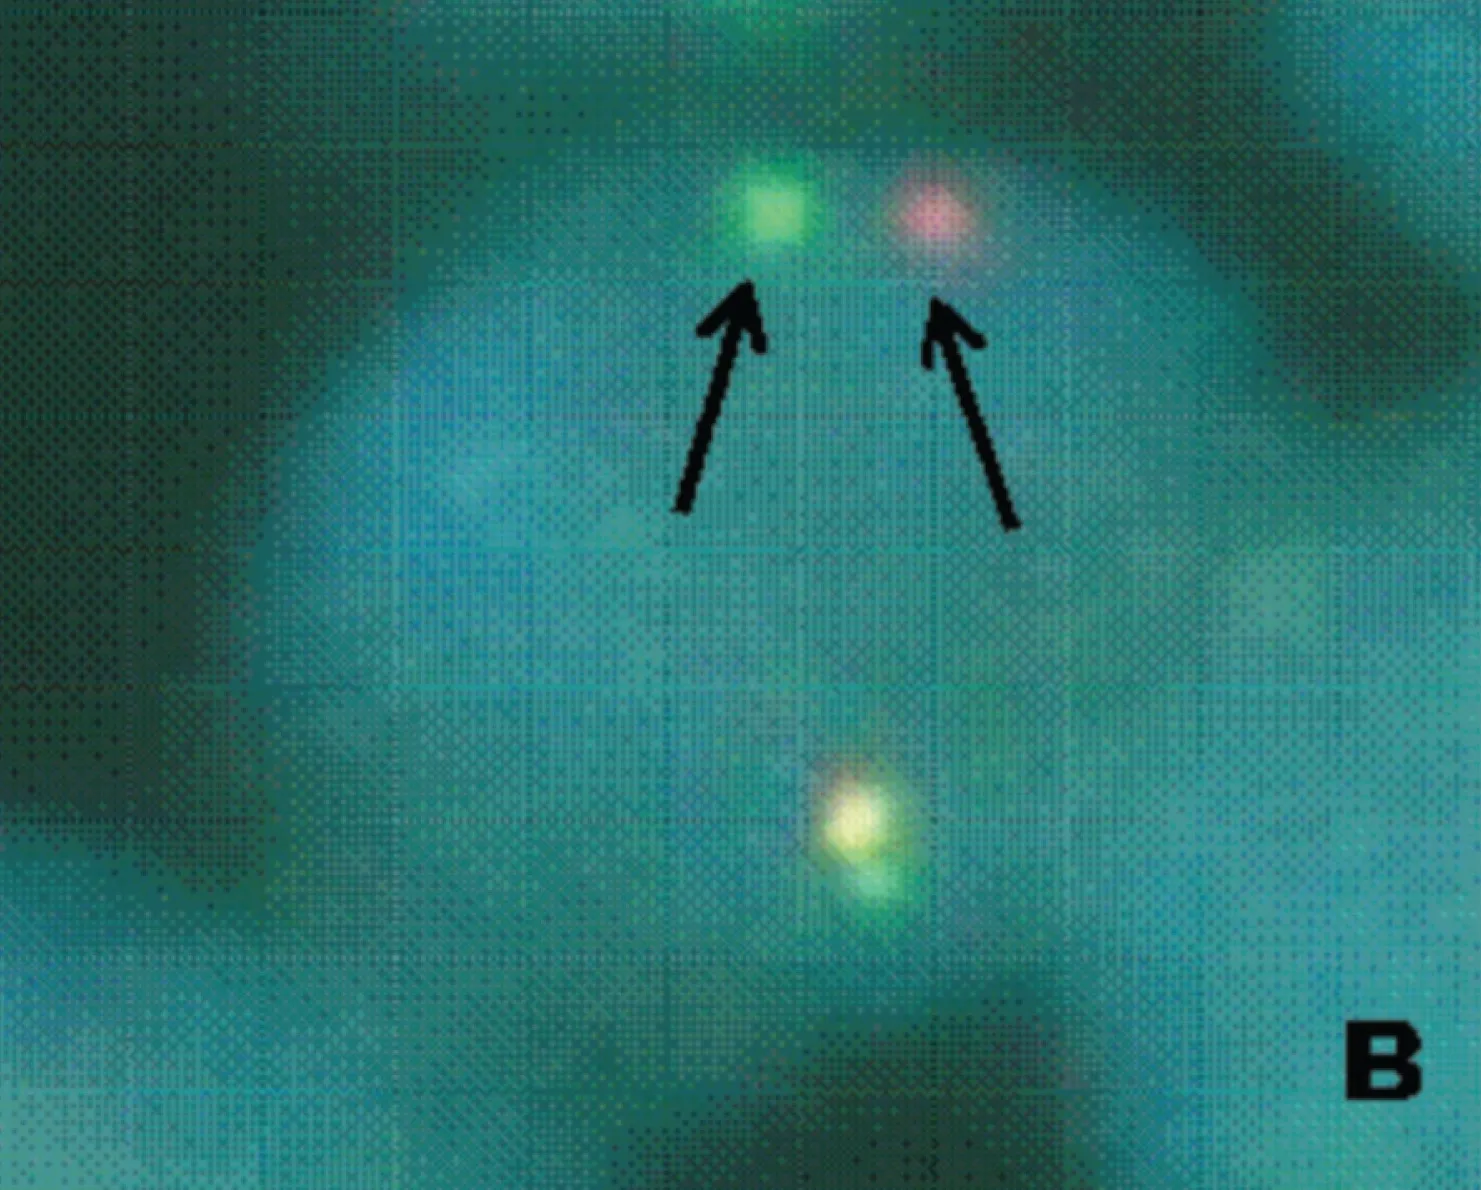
Interphase FISH, using the LSI MALT1 Dual Color, Break Apart DNA Probe, showed split signals in most of the nuclei analysed; a pattern consistent with the occurrence of an 18q21 locus translocation involving the MALT1 gene (B).
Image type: pathology (fish)